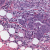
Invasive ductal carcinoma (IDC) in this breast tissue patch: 0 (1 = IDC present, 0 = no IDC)